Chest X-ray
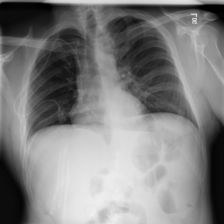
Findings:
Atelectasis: negative
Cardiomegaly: negative
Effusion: negative
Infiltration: negative
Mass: negative
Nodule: negative
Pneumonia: negative
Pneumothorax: negative
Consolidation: negative
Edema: negative
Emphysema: negative
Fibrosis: negative
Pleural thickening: negative
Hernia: negative